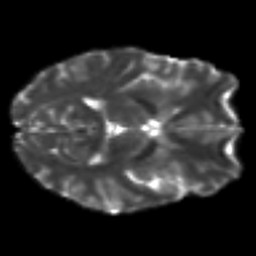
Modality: T2w
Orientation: axial
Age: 23
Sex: female
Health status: ill
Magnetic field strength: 3 T
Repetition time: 8.4 s
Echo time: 0.0926 s